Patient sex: F
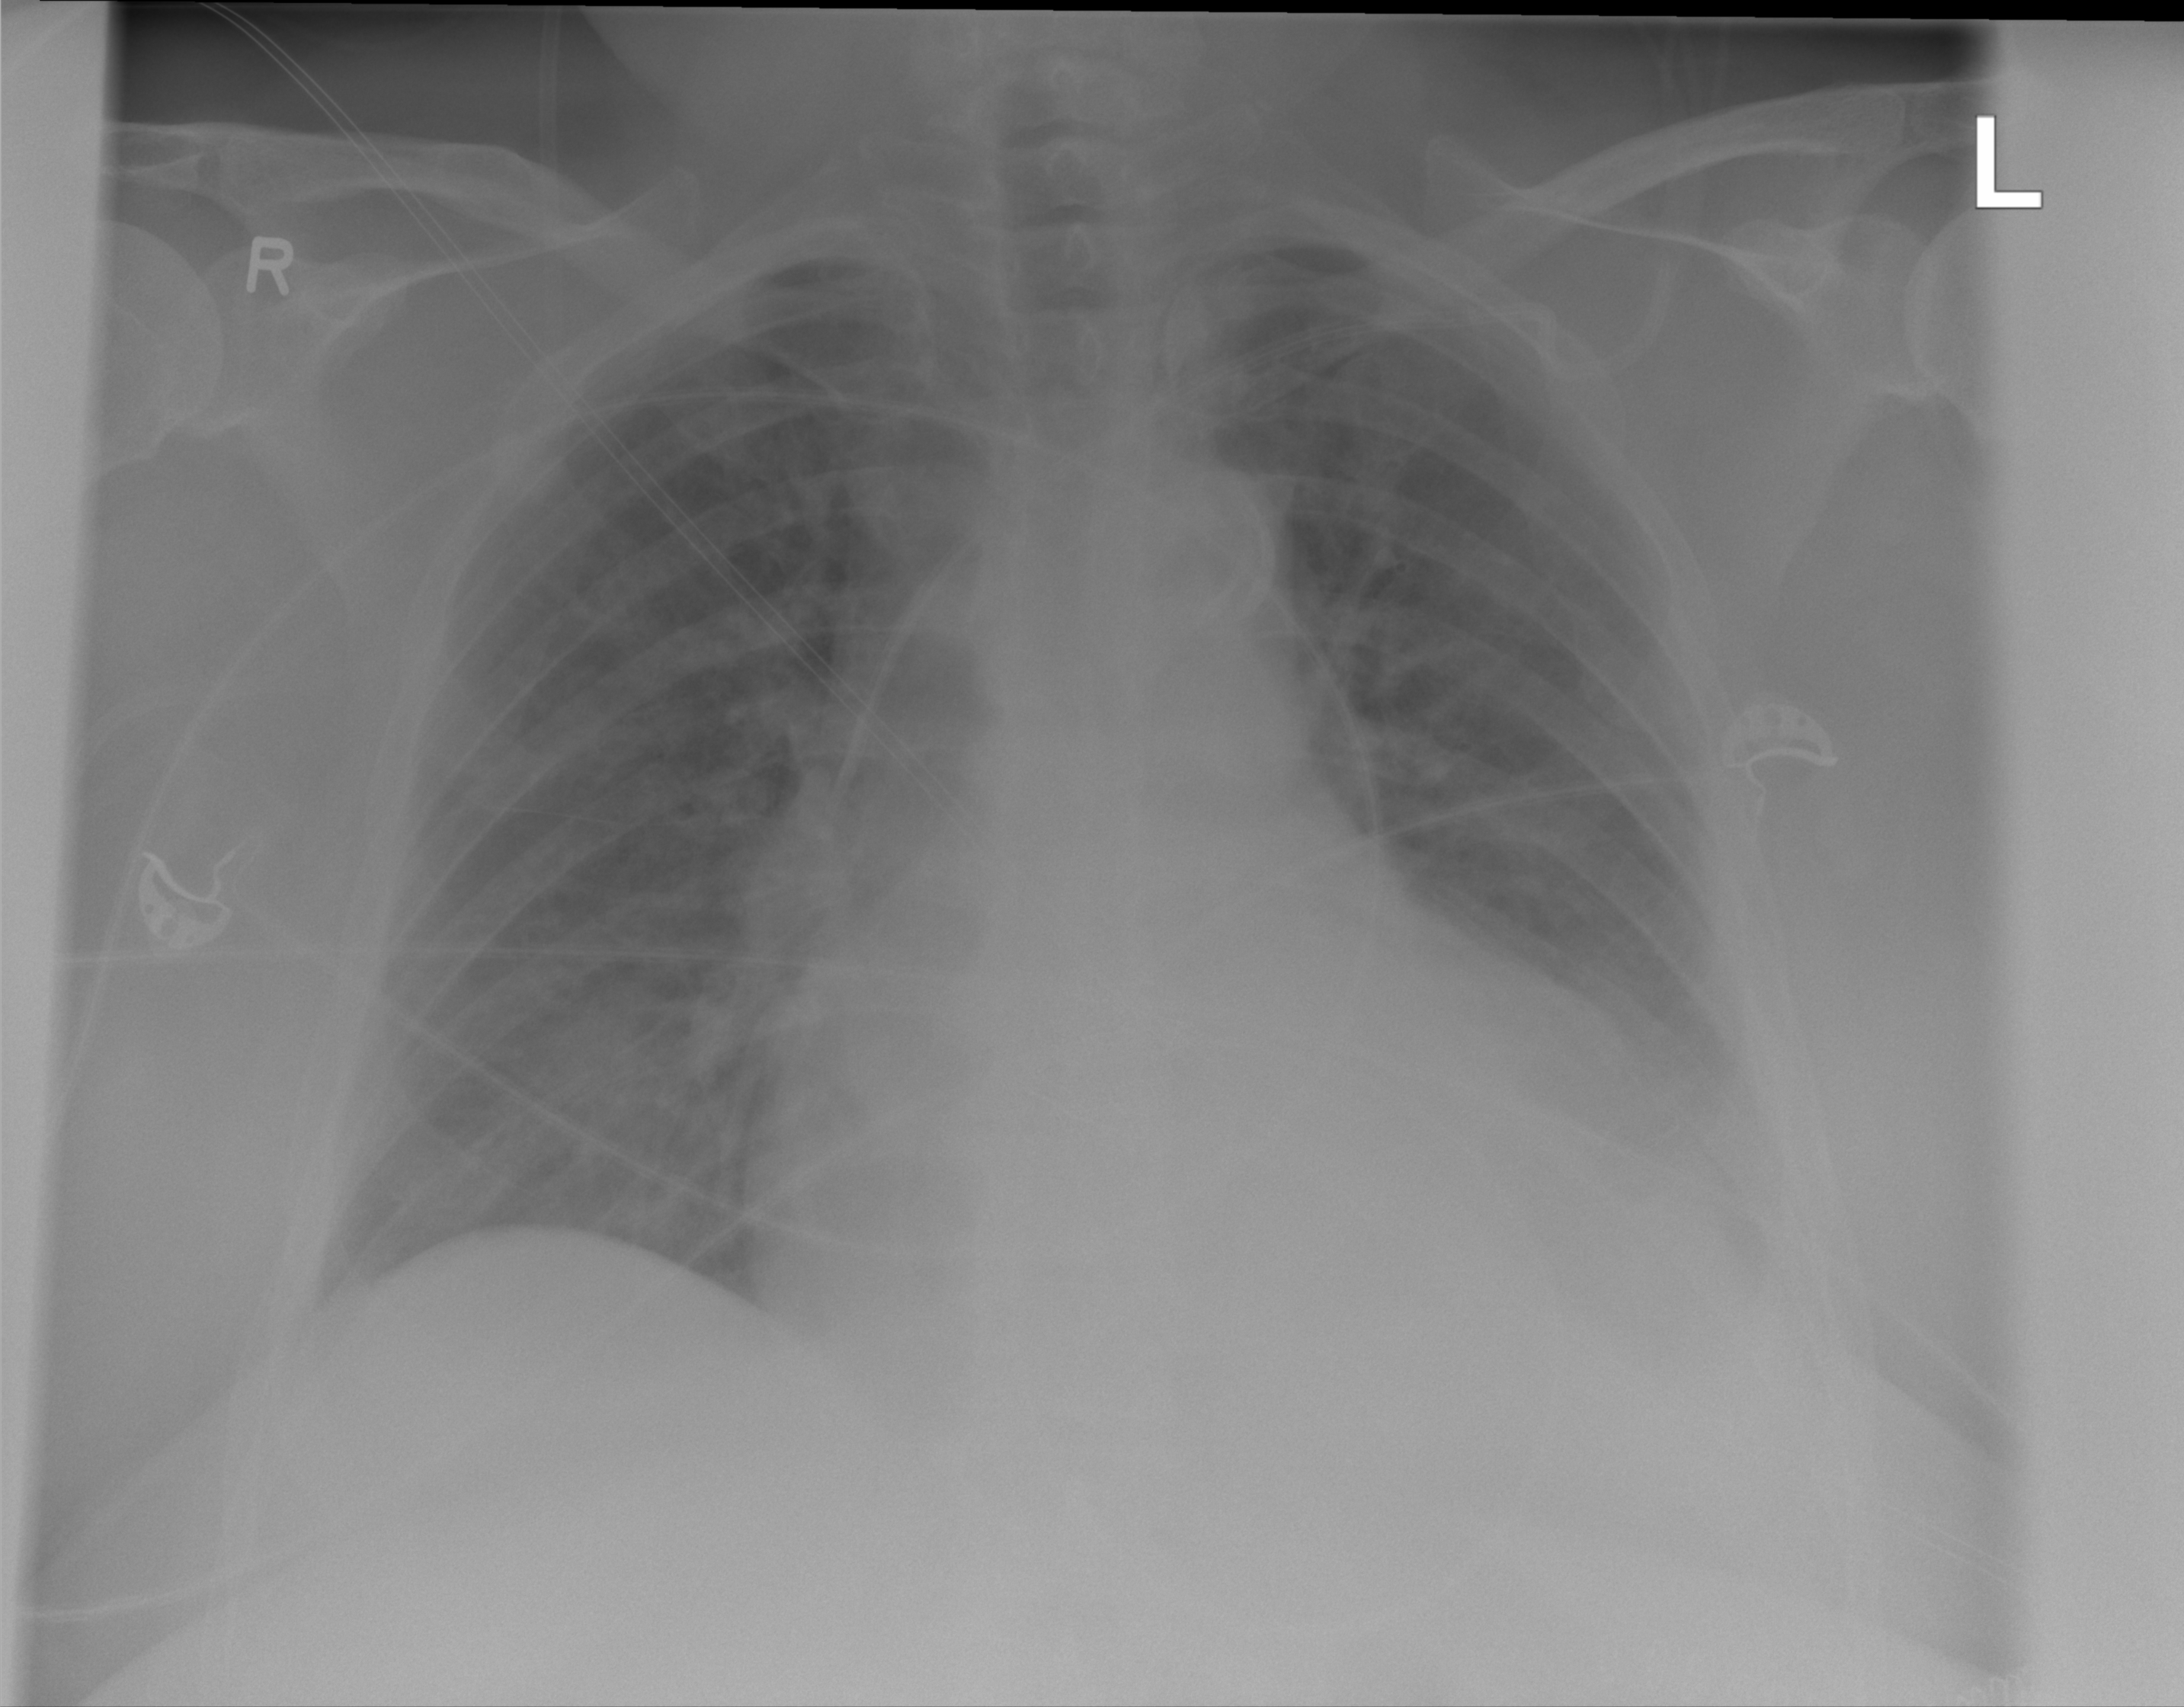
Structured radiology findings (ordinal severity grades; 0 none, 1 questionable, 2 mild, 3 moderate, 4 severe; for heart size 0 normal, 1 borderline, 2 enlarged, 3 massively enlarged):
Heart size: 2
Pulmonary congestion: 0
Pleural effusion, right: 1
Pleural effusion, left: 2
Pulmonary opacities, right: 0
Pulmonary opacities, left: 0
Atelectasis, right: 0
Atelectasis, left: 0